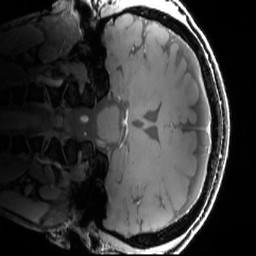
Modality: T1w
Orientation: coronal
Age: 25
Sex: male
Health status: healthy
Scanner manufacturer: siemens
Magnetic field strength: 7 T
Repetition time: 4.3 s
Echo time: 0.00227 s